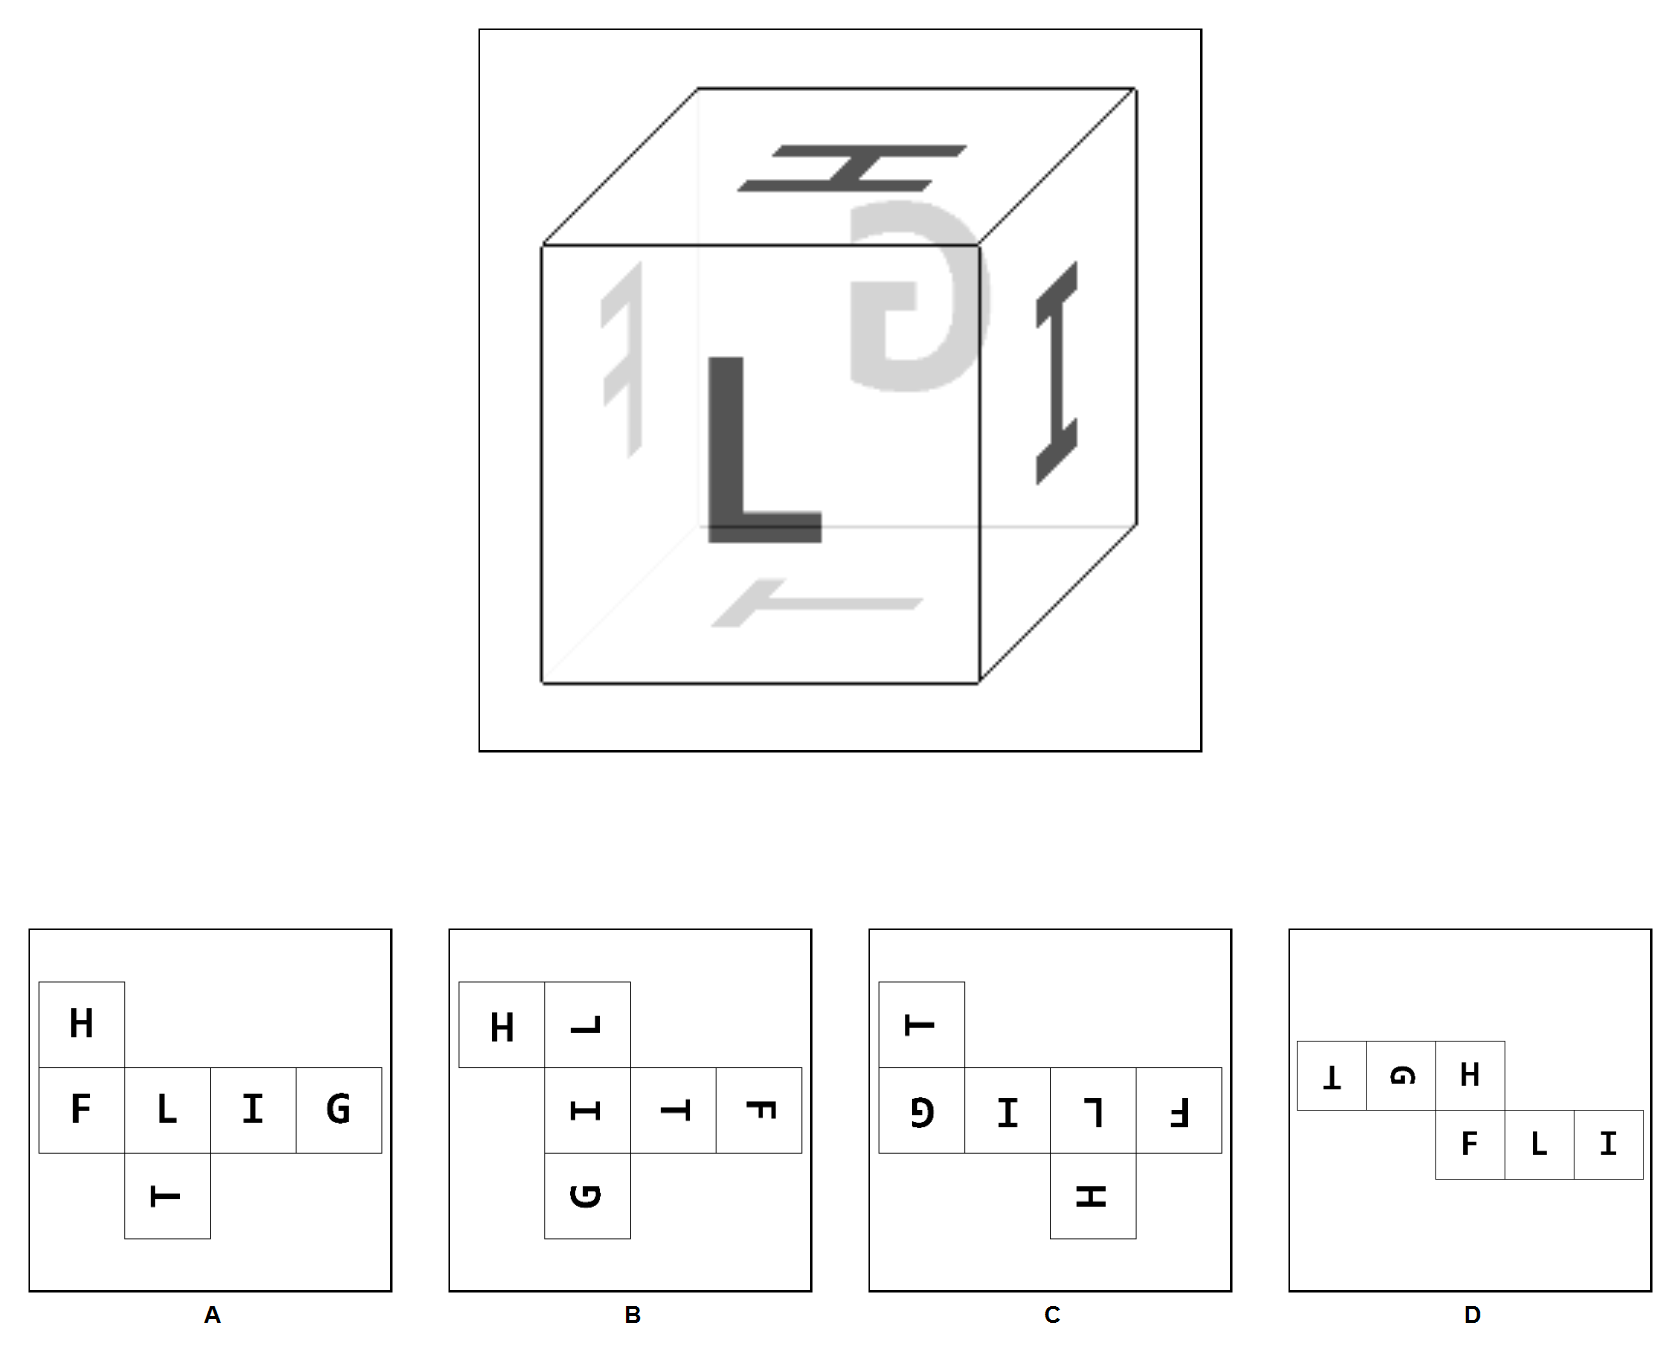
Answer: B